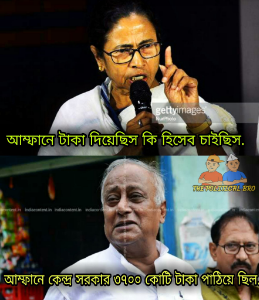
Text: আম্ফানে টাকা দিয়েছিস কী হিসেব চাইছিস আম্ফানে কেন্দ্র সরকার ৩৭০০ কোটি টাকা পাঠিয়েছিলো
Label: Hate
Hate category: Political
Targeted group: Organization